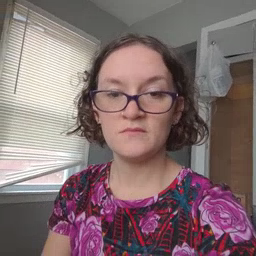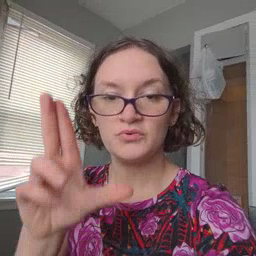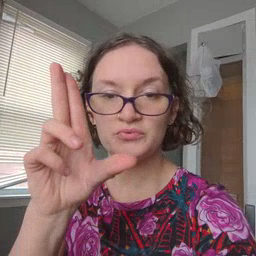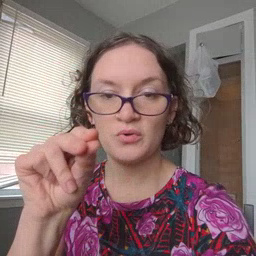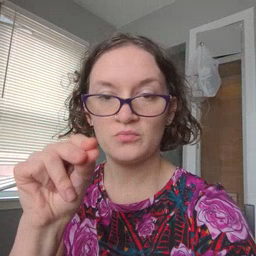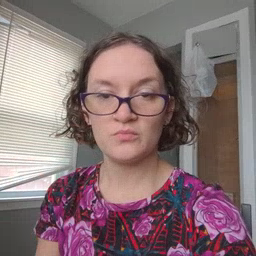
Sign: no